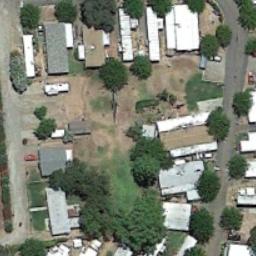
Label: mobile_home_park